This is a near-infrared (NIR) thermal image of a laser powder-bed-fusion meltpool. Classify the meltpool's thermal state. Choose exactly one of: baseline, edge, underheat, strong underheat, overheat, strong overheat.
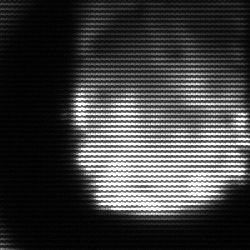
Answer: edge